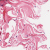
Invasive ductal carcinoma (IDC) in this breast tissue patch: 0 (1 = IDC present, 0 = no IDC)